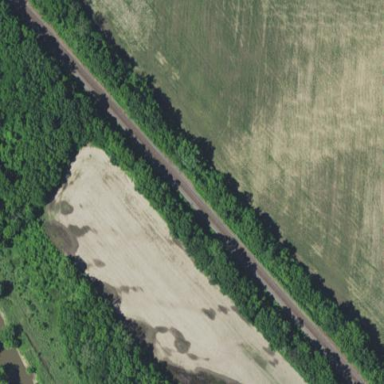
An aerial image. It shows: Deciduous broadleaved woodland.